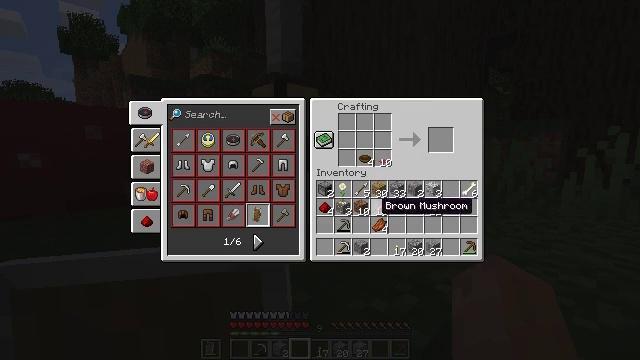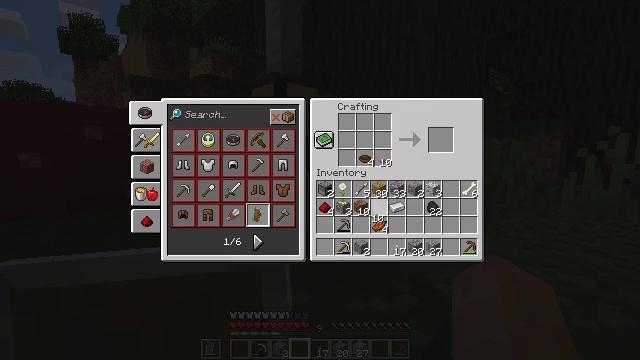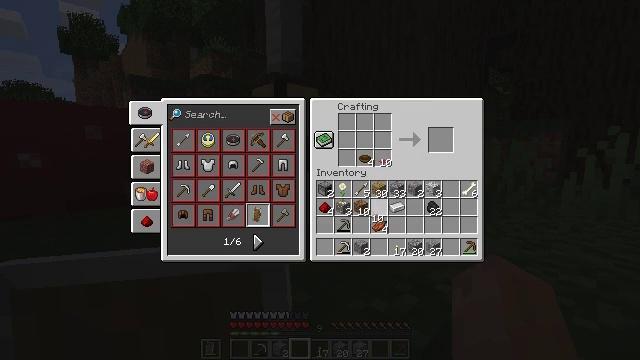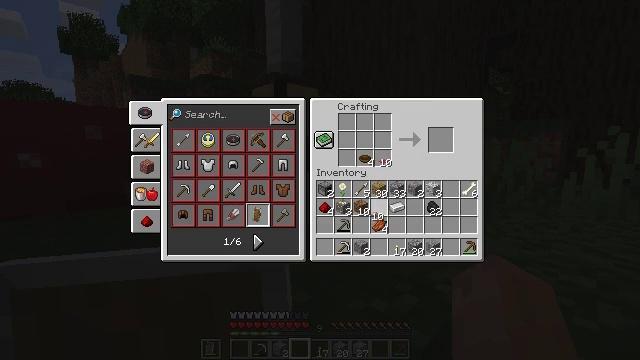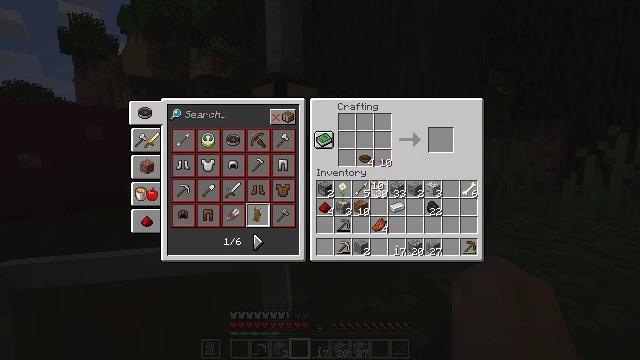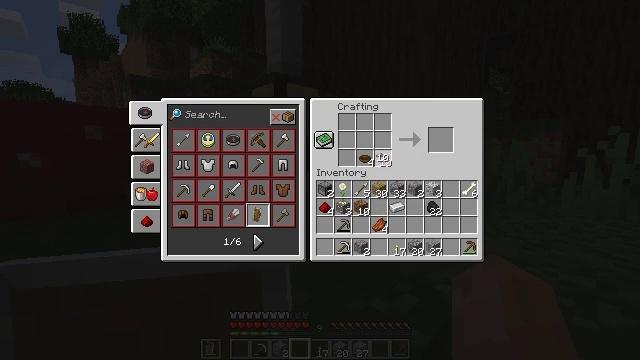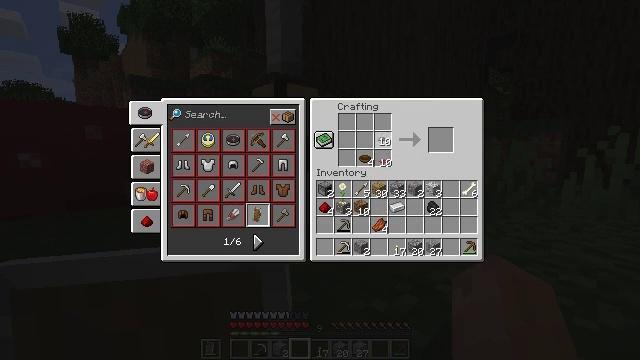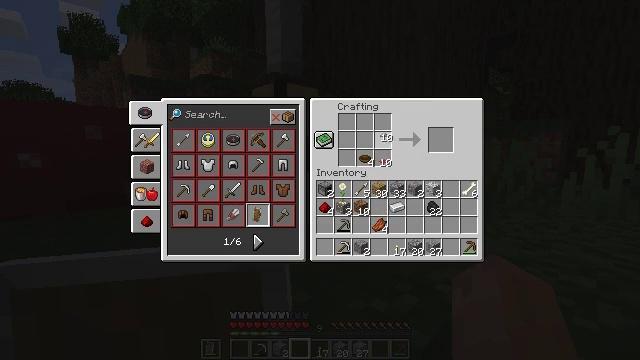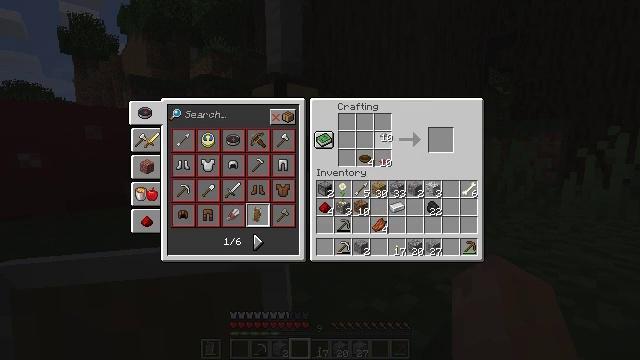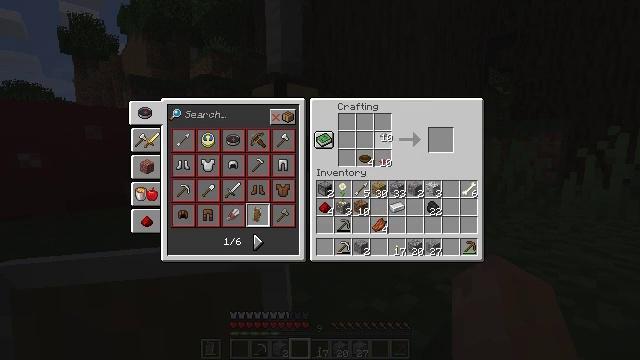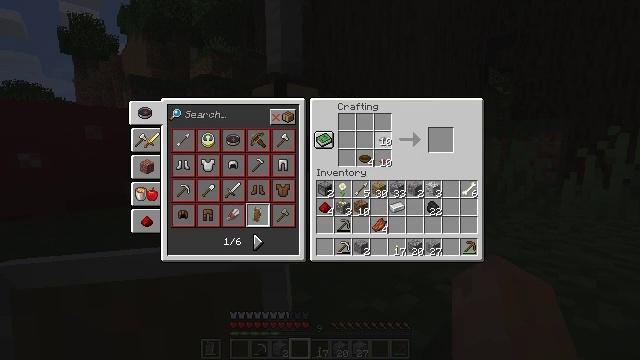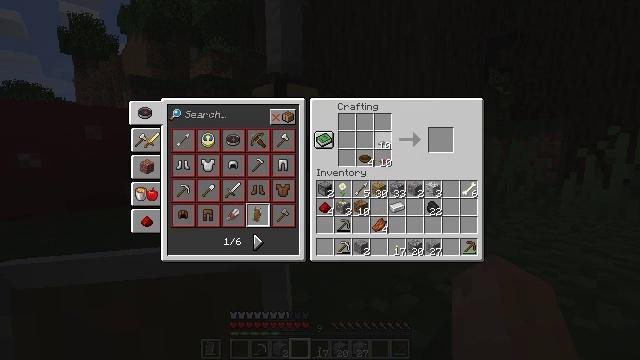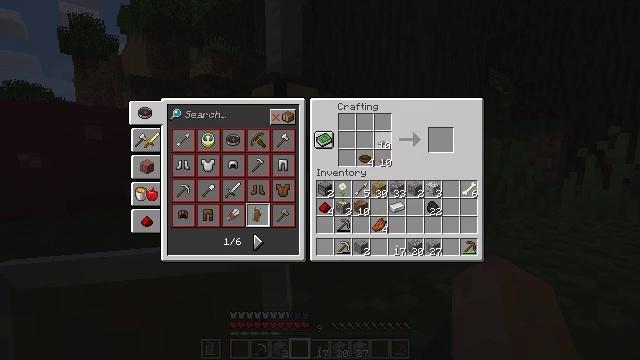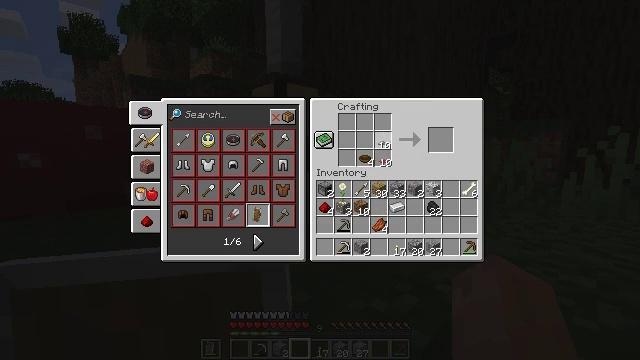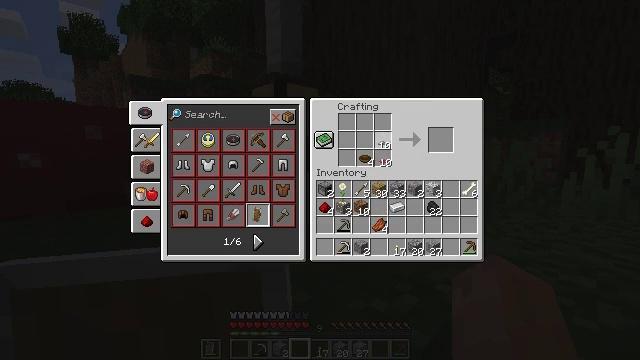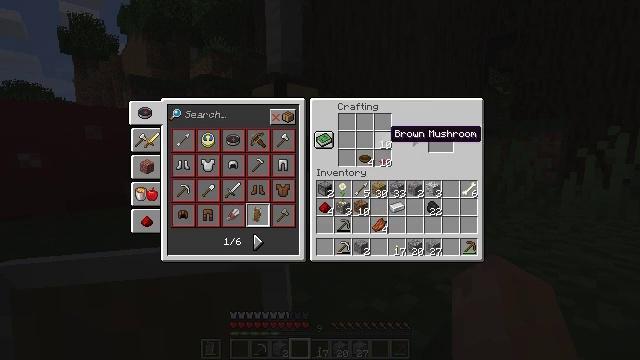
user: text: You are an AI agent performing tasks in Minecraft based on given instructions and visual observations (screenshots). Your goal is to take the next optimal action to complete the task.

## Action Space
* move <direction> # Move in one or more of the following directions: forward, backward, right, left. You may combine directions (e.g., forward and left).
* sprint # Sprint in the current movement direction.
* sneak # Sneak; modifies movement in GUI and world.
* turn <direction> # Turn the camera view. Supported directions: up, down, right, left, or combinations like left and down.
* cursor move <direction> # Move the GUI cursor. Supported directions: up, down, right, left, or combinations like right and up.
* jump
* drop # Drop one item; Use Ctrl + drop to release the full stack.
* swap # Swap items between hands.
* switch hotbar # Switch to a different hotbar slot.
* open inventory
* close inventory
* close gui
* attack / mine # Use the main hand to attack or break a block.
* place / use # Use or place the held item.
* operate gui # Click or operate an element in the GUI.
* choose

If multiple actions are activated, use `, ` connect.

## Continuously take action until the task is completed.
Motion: motion action
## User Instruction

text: Craft a mushroom stew.
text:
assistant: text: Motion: operate gui
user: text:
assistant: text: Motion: operate gui
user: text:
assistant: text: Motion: operate gui
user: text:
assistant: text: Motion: cursor move up, operate gui
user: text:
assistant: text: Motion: cursor move up
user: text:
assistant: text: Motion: cursor move up
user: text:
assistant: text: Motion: no_op
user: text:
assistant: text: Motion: no_op
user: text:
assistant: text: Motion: no_op
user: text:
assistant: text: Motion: no_op
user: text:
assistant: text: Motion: no_op
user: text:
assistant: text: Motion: operate gui
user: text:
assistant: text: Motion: operate gui
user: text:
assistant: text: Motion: operate gui
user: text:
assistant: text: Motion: no_op
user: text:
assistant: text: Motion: cursor move right
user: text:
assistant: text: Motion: cursor move right
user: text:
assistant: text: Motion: cursor move right
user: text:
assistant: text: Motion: no_op
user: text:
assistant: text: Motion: no_op
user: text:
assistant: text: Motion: cursor move down
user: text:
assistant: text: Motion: no_op
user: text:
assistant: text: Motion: no_op
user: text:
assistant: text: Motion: sneak
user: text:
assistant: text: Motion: sneak
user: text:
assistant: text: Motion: sneak, cursor move left
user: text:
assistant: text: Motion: sneak
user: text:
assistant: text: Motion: sneak
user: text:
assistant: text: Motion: sneak
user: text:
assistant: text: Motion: sneak, operate gui